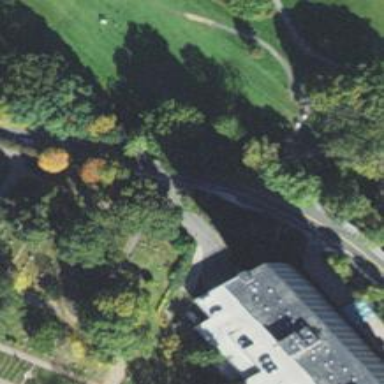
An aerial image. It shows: Path for both road and golf.